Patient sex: M
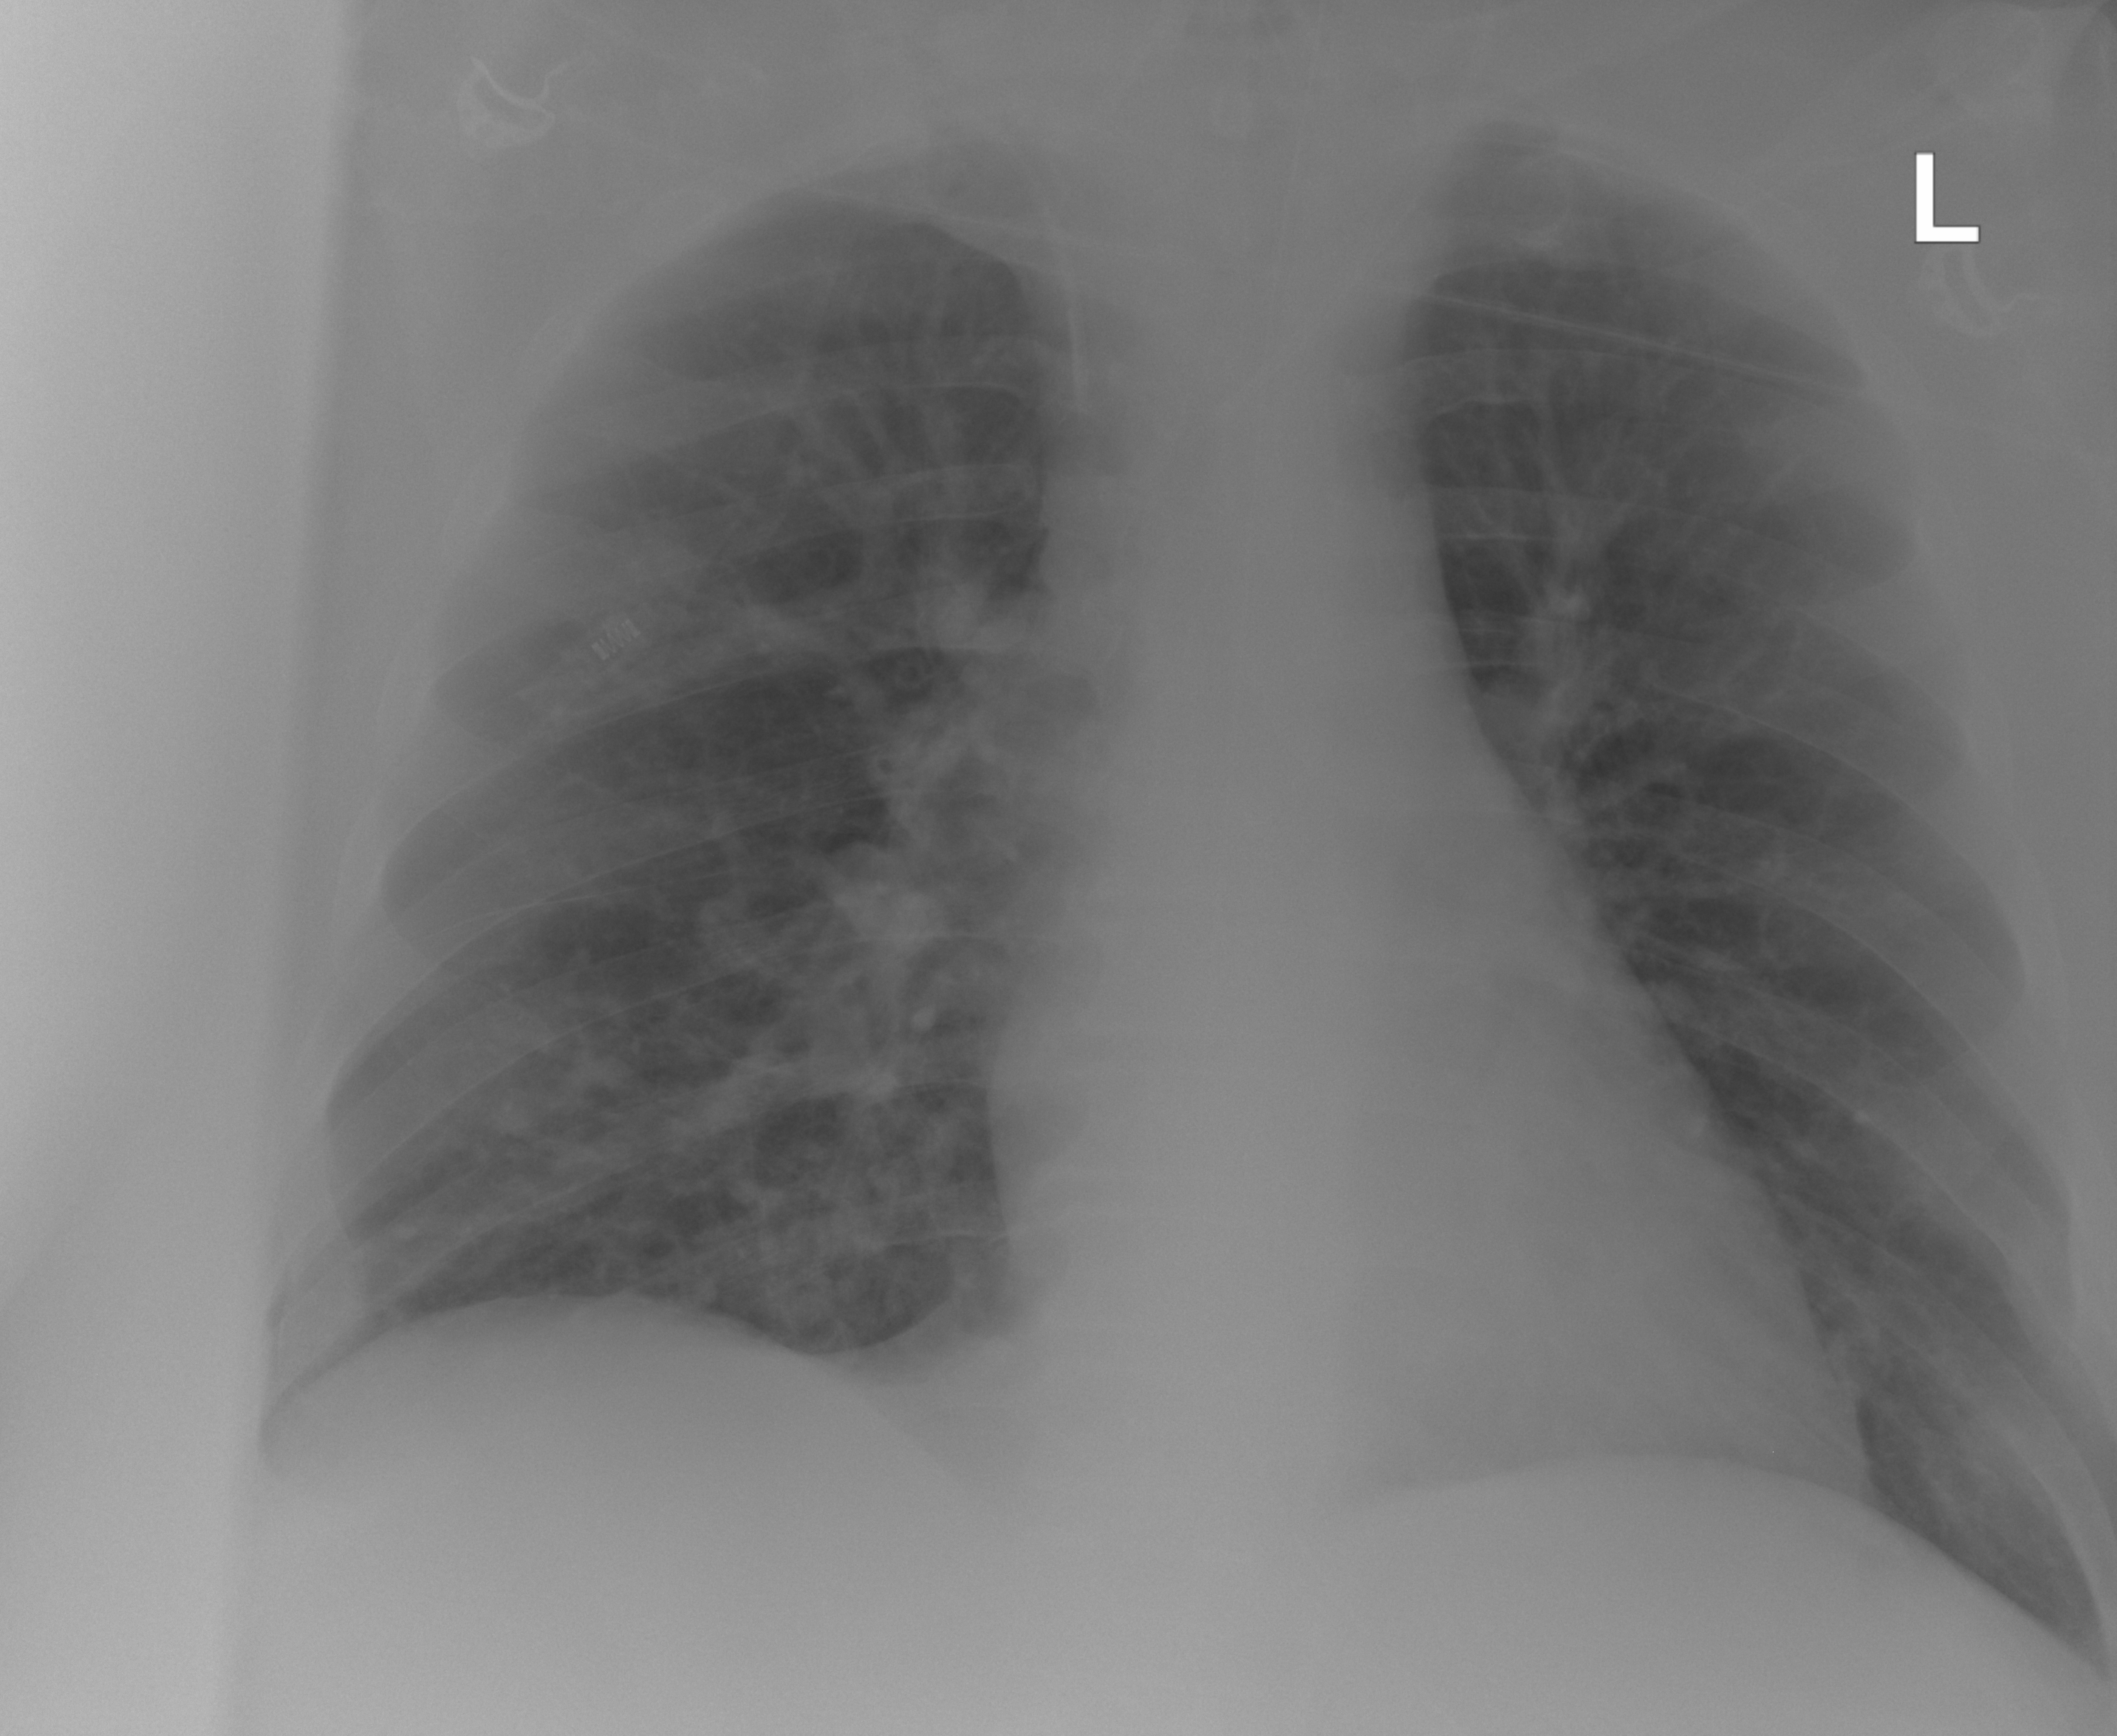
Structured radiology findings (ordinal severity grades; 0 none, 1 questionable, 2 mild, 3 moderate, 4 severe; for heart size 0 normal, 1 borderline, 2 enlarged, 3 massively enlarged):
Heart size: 0
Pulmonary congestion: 2
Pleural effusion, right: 0
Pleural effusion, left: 2
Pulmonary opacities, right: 0
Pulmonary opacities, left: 0
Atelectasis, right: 0
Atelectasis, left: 0